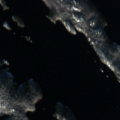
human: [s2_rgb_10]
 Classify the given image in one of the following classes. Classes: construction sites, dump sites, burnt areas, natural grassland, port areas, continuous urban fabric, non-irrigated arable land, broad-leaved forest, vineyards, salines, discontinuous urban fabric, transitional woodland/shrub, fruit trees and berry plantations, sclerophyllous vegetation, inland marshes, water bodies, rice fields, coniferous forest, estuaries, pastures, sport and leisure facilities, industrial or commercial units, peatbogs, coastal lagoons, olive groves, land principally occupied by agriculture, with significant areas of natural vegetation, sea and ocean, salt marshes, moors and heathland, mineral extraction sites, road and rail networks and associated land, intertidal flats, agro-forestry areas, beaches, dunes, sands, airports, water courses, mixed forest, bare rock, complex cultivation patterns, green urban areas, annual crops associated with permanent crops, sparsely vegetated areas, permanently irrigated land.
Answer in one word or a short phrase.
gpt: coniferous forest, mixed forest, water bodies